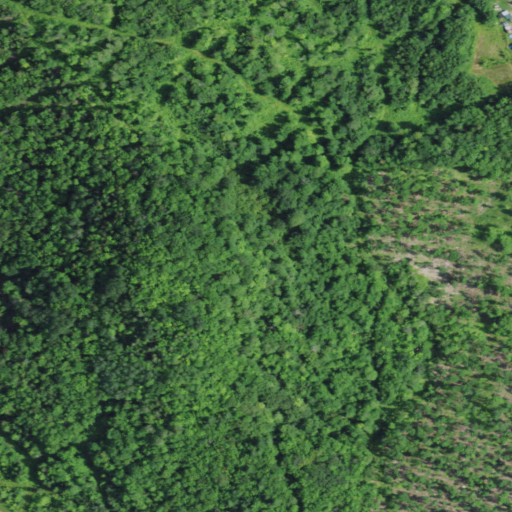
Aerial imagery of mountain in New York named Owls Head Pinnacle containing deciduous forest, evergreen forest, shrub, mixed forest, and open development